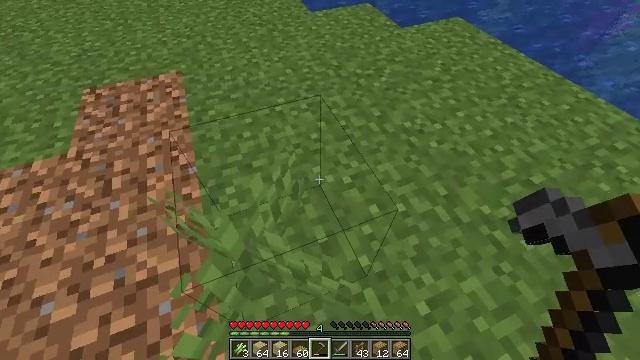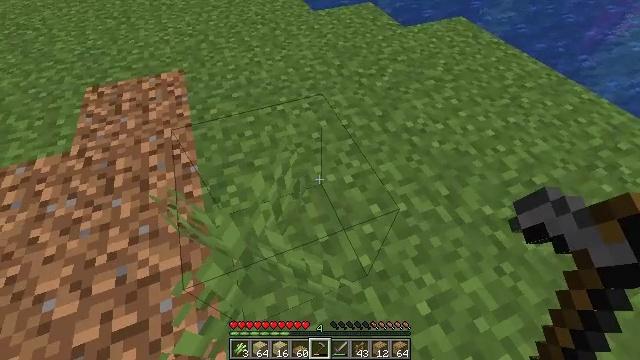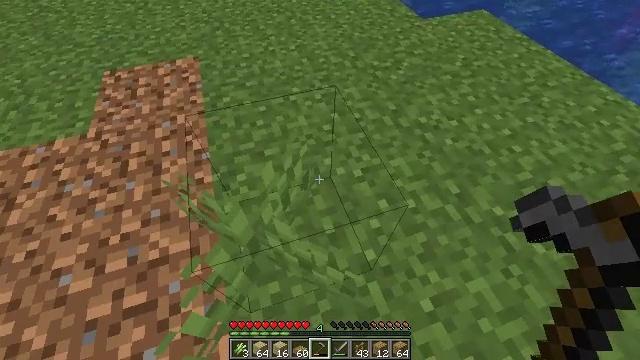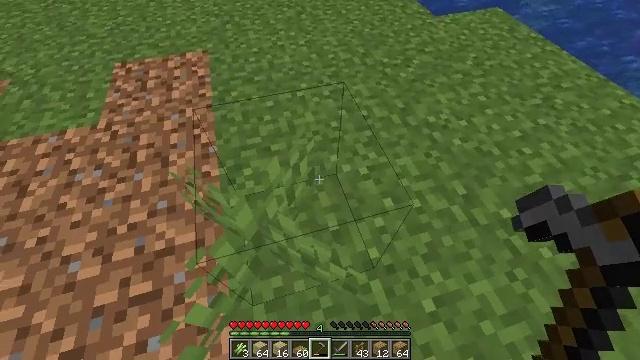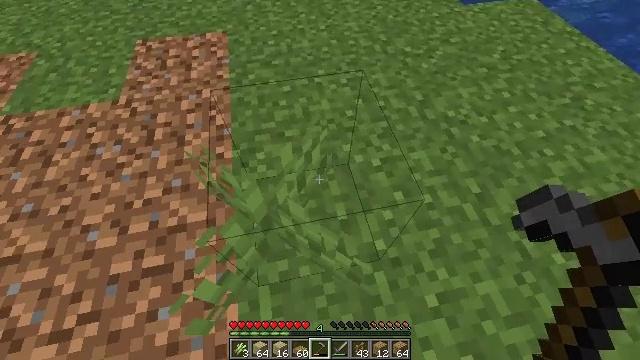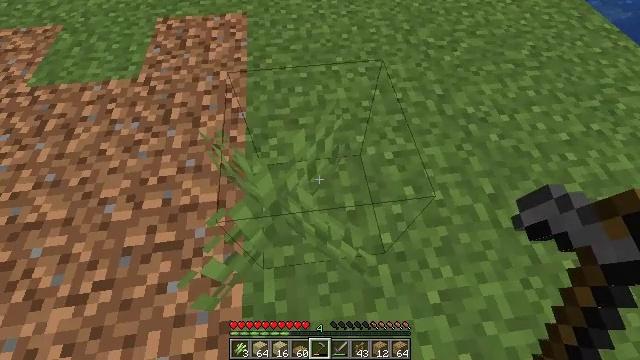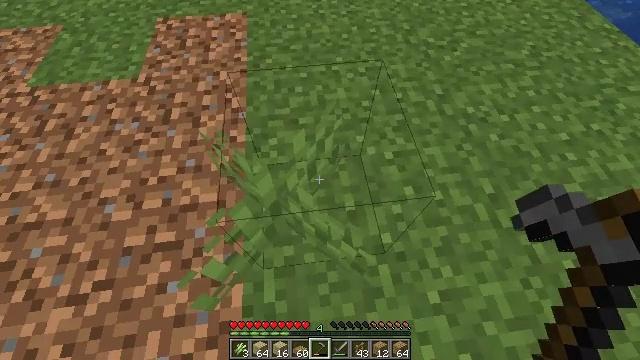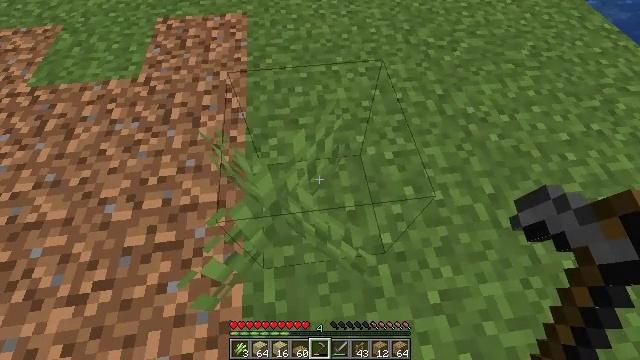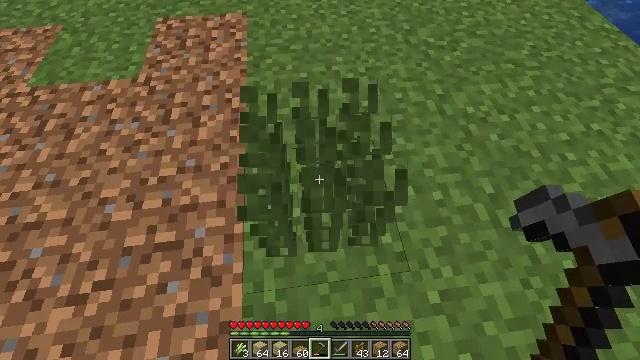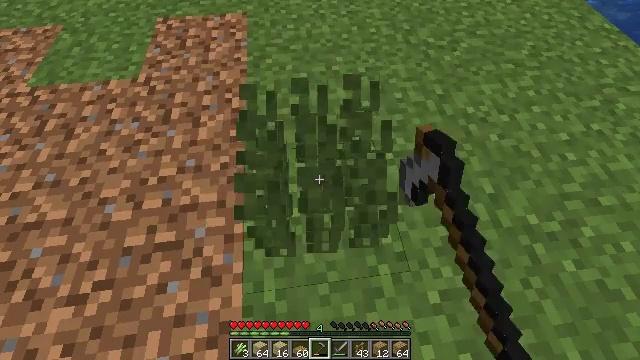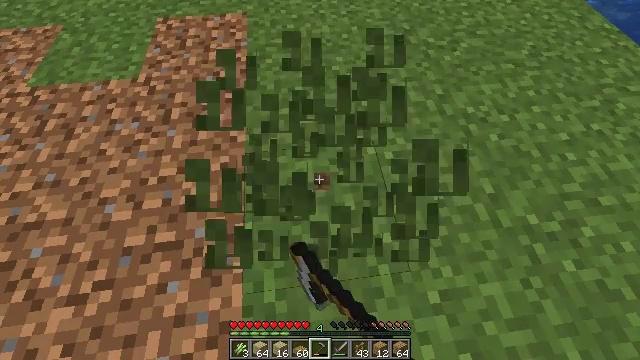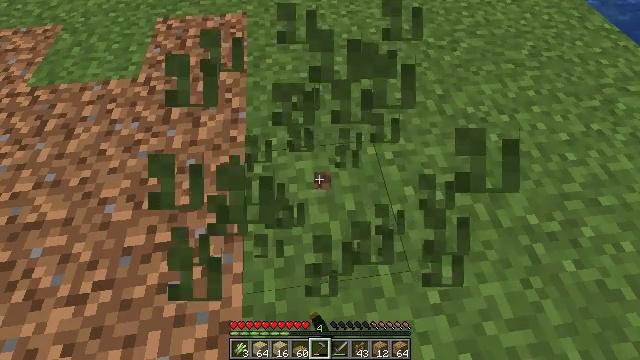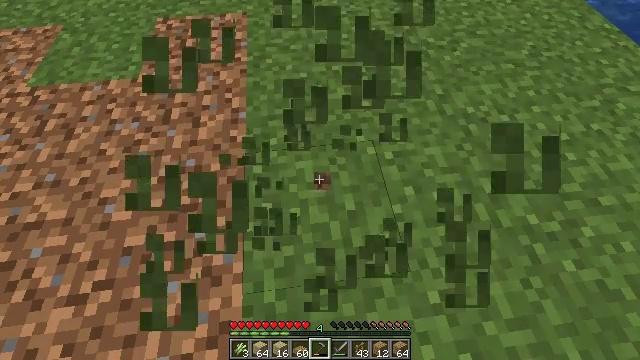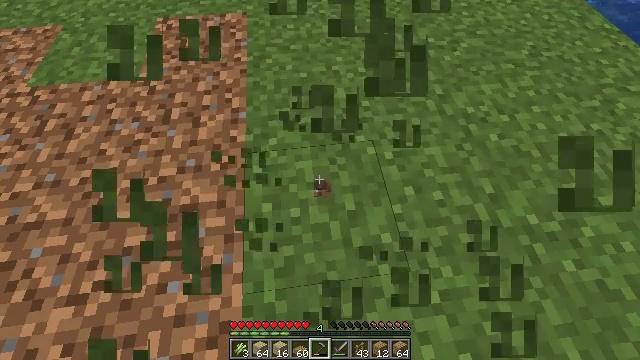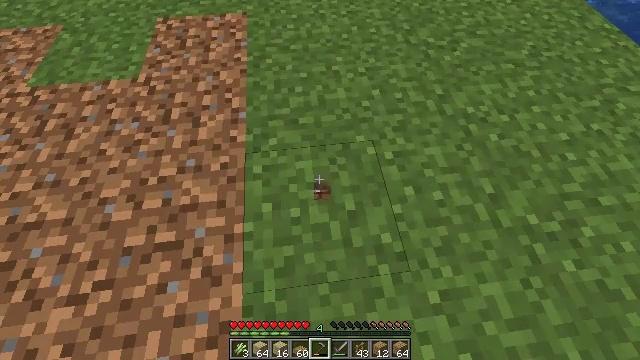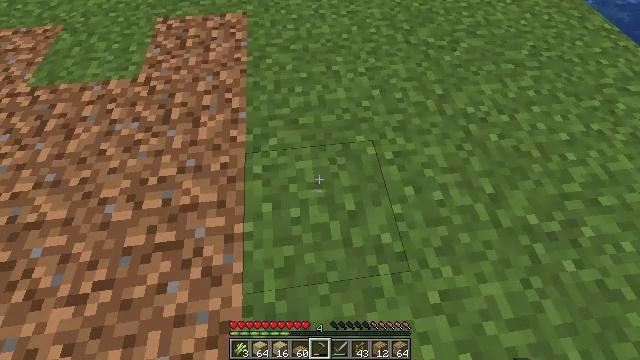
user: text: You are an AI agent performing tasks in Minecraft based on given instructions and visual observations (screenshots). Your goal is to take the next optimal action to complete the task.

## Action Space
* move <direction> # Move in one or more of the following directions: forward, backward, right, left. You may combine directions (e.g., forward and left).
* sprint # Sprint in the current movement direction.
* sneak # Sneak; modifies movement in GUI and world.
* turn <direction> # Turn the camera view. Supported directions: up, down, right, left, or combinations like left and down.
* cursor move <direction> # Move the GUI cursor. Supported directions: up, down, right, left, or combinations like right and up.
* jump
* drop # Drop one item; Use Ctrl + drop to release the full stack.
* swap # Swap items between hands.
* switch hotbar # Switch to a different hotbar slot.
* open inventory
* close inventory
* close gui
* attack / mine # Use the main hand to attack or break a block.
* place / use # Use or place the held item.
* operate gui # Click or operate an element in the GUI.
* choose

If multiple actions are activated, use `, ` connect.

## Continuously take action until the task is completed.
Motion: motion action
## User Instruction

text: Mine the grass in the plains.
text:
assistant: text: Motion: no_op
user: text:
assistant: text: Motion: turn left and down
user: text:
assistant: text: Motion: turn left
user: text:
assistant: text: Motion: turn left and down
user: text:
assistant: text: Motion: turn left and down
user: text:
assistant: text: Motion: no_op
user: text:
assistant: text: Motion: no_op
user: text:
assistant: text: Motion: attack / mine
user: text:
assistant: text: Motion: attack / mine
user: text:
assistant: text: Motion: no_op
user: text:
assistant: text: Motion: no_op
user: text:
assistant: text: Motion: no_op
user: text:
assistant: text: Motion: no_op
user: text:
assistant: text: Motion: no_op
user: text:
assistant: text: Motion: no_op
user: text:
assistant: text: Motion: no_op
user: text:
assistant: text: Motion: turn up
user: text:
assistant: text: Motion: turn up
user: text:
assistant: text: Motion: turn right and up
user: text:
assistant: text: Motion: move forward, turn right and up
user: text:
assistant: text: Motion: move forward, turn right and up
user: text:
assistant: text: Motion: move forward, turn right and up
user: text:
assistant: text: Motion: move forward, turn right and up
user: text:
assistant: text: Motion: move forward, turn right and up
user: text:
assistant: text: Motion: move forward, turn up
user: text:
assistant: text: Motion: move forward
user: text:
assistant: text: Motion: move forward
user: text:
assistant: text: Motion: move forward
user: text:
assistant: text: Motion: move forward
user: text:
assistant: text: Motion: move forward, turn down